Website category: sports
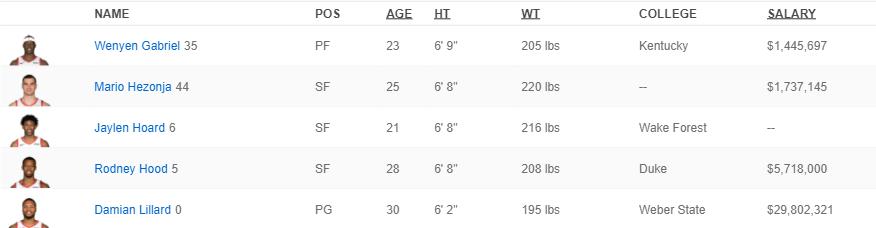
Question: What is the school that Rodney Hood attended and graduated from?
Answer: Duke

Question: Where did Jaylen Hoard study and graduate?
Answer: Wake Forest

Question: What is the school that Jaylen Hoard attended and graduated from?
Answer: Wake Forest

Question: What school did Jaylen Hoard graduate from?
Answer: Wake Forest

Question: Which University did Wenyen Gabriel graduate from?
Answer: Kentucky

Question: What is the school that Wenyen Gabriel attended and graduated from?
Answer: Kentucky

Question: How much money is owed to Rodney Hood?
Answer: $5,718,000

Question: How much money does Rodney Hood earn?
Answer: $5,718,000

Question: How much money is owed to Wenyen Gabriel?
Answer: $1,445,697

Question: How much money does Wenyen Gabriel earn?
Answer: $1,445,697

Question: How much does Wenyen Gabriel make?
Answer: $1,445,697

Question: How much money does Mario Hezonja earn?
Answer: $1,737,145

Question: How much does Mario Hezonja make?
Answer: $1,737,145

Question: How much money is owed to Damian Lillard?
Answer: $29,802,321

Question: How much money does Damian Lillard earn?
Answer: $29,802,321

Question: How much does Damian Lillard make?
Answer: $29,802,321

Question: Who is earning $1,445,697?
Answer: Wenyen Gabriel

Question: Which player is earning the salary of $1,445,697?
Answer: Wenyen Gabriel

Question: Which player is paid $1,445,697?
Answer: Wenyen Gabriel

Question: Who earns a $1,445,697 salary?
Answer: Wenyen Gabriel

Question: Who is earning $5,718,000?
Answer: Rodney Hood

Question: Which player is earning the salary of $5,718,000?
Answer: Rodney Hood

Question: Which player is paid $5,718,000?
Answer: Rodney Hood

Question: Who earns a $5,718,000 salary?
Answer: Rodney Hood

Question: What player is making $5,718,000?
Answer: Rodney Hood

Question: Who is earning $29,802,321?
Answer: Damian Lillard

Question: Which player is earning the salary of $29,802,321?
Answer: Damian Lillard

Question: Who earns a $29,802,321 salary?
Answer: Damian Lillard

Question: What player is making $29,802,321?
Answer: Damian Lillard

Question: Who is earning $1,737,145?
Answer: Mario Hezonja

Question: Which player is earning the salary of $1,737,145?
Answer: Mario Hezonja

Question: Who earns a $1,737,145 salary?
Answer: Mario Hezonja

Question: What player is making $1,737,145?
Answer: Mario Hezonja

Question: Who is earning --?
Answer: Jaylen Hoard

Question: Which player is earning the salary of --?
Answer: Jaylen Hoard

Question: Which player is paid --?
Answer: Jaylen Hoard

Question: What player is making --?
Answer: Jaylen Hoard

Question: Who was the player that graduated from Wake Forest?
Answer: Jaylen Hoard

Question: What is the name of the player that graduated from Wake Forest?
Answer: Jaylen Hoard

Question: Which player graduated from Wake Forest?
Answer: Jaylen Hoard

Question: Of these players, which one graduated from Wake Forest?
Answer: Jaylen Hoard

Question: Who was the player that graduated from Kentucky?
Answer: Wenyen Gabriel

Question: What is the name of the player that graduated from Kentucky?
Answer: Wenyen Gabriel

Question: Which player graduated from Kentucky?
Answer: Wenyen Gabriel

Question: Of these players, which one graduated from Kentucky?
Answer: Wenyen Gabriel

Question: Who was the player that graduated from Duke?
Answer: Rodney Hood

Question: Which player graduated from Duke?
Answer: Rodney Hood

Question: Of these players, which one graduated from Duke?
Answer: Rodney Hood

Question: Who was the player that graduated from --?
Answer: Mario Hezonja

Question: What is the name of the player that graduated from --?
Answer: Mario Hezonja

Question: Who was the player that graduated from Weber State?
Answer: Damian Lillard

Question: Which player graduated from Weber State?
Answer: Damian Lillard